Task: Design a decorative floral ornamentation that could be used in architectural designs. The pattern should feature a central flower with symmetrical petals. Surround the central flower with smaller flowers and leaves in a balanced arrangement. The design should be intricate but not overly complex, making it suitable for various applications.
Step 1420:
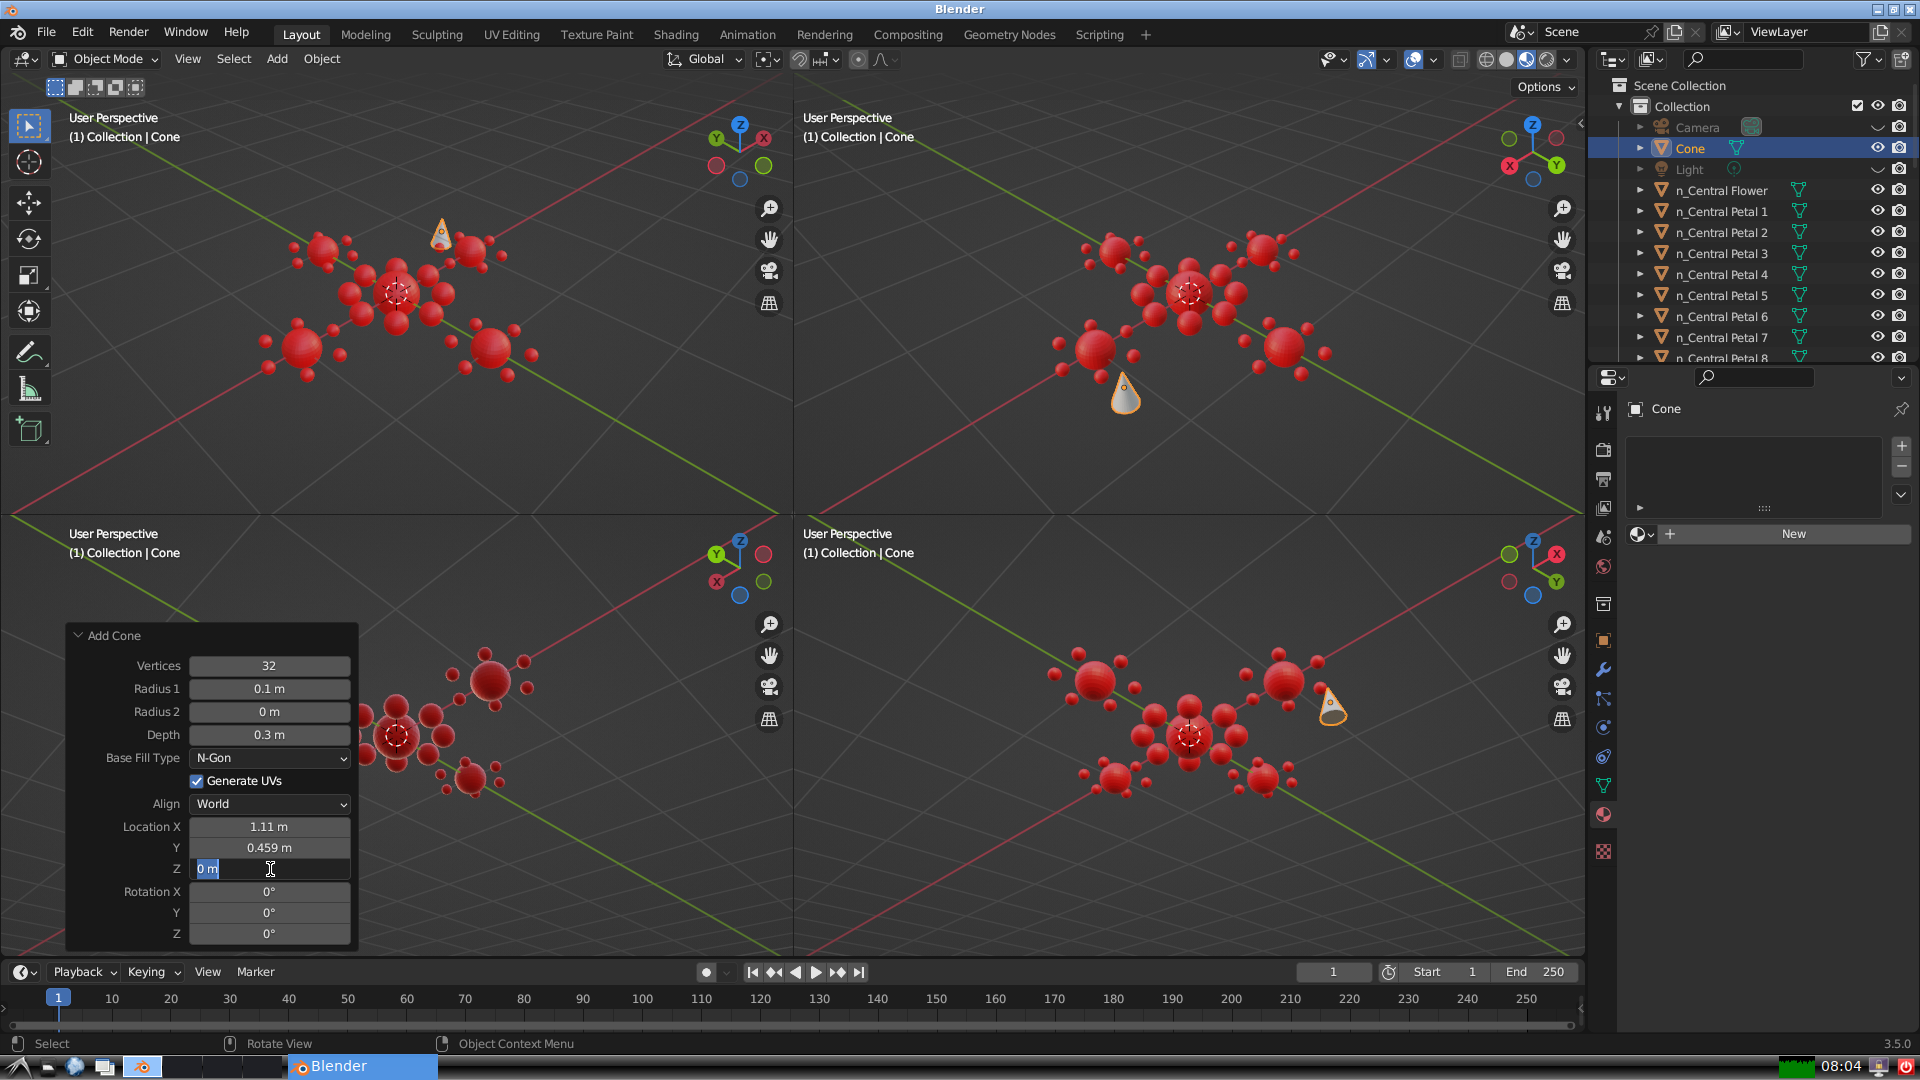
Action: input_text: 0.0